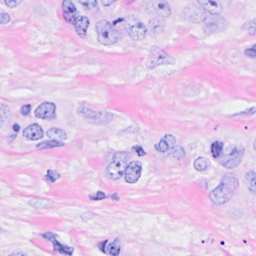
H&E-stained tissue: Breast